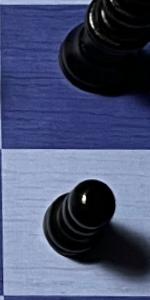
Label: Pawn_Black